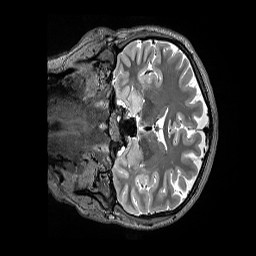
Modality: T2w
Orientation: coronal
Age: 35
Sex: female
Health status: ill
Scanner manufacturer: siemens
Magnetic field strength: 3 T
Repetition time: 3.2 s
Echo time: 0.564 s